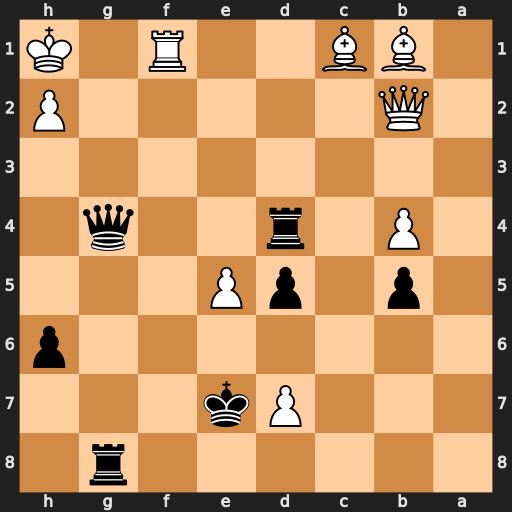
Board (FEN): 6r1/3Pk3/7p/1p1pP3/1P1r2q1/8/1Q5P/1BB2R1K
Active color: b
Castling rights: -
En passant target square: -
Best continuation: Qf3+ Rxf3 Rd1+ Rf1 Rxf1#